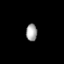
Tissue: prostate
Cell type: Fibroblasts
Senescence score: 0.6959
Nuclear area (px): 185
Mean DAPI intensity: 163.665